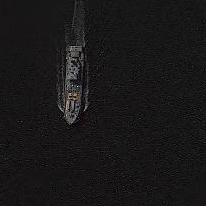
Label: Towing_vessel